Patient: sex M, age 26
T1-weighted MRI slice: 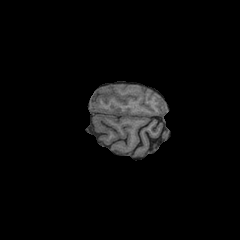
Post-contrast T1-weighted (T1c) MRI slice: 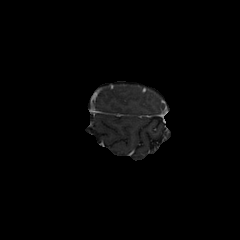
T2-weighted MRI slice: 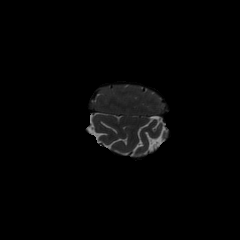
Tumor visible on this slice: no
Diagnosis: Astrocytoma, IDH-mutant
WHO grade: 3